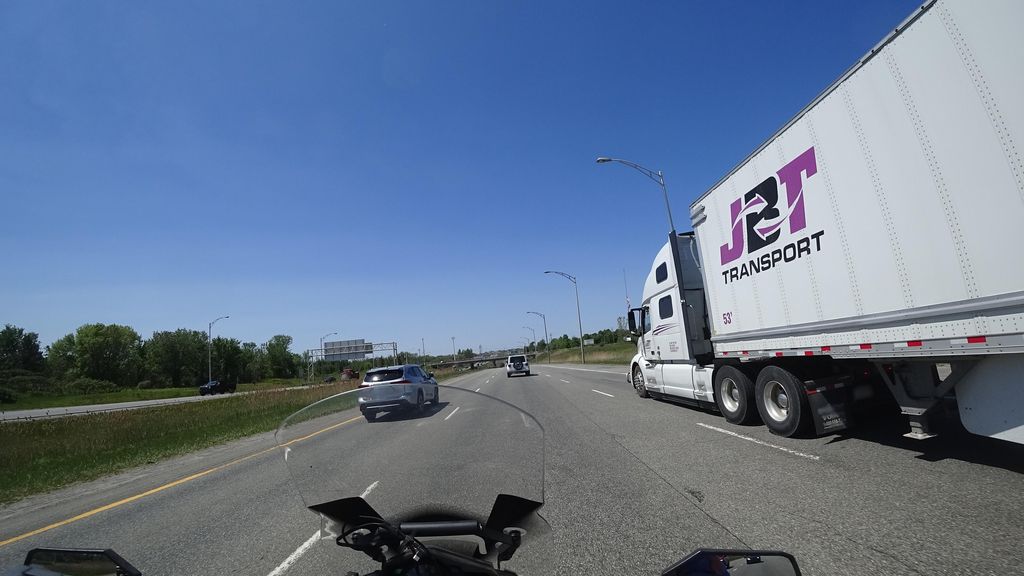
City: quebec_city